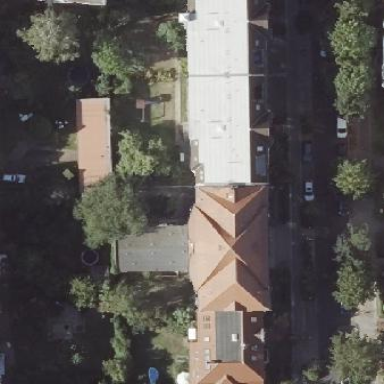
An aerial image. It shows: View of apartment building.